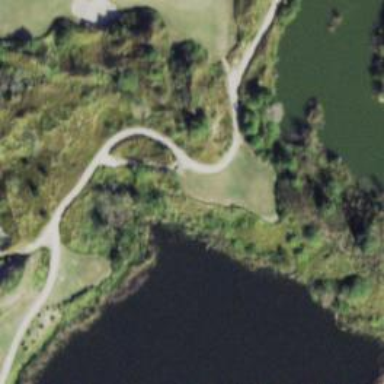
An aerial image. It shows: Path for both road and golf.